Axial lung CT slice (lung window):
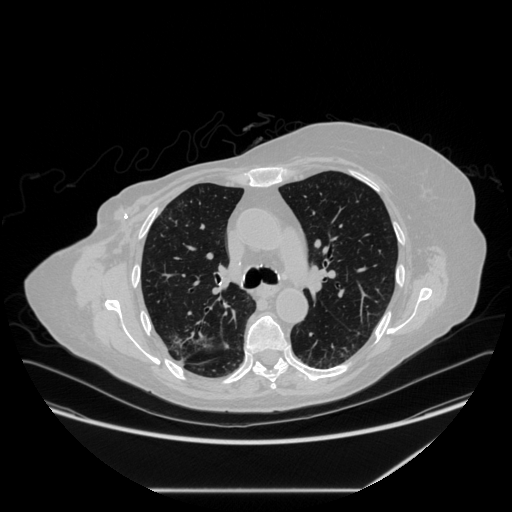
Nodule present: no